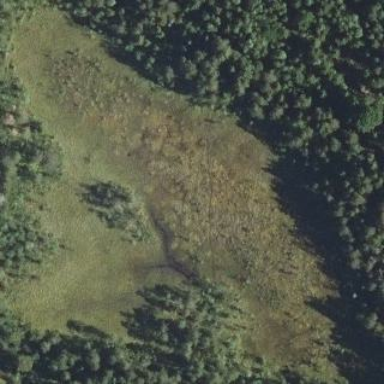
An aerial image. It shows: Fen wetland area.